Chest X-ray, PA view. Patient: 29 years old, sex F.
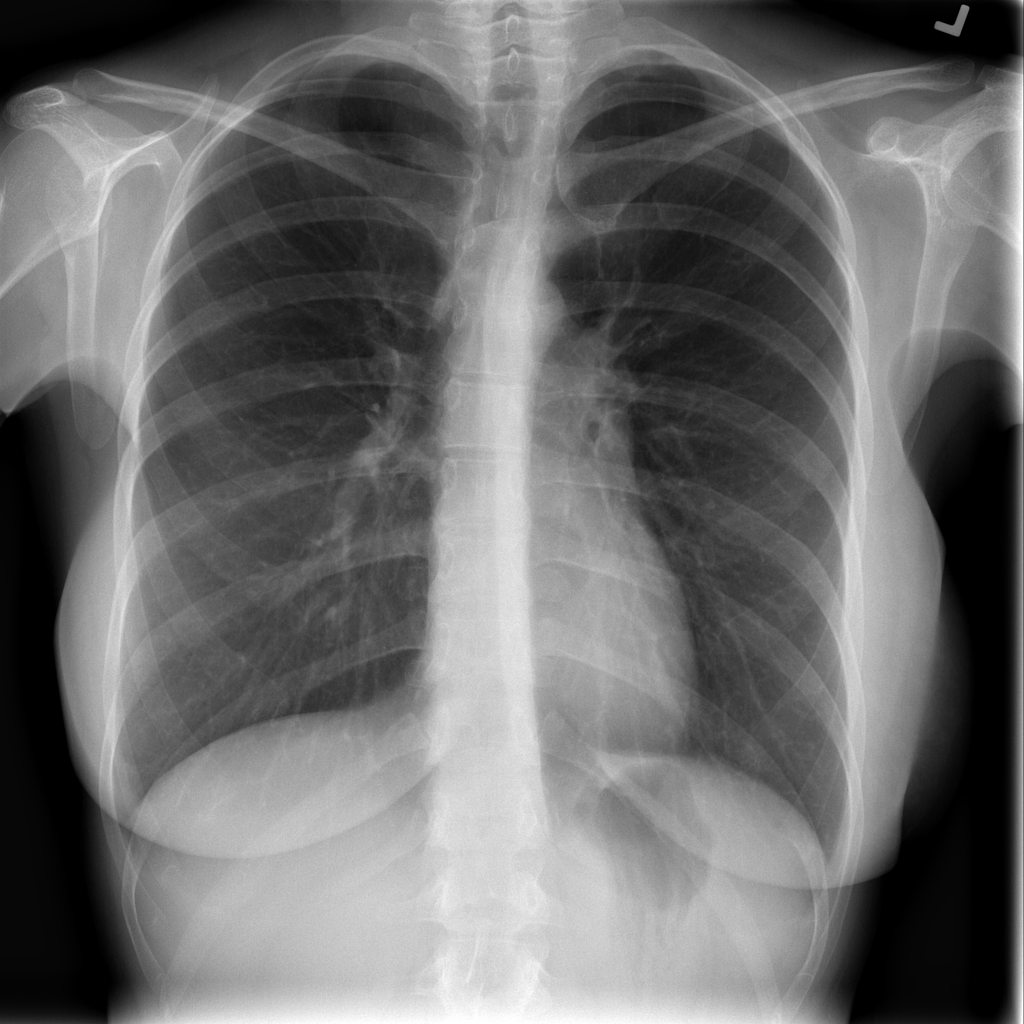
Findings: Infiltration